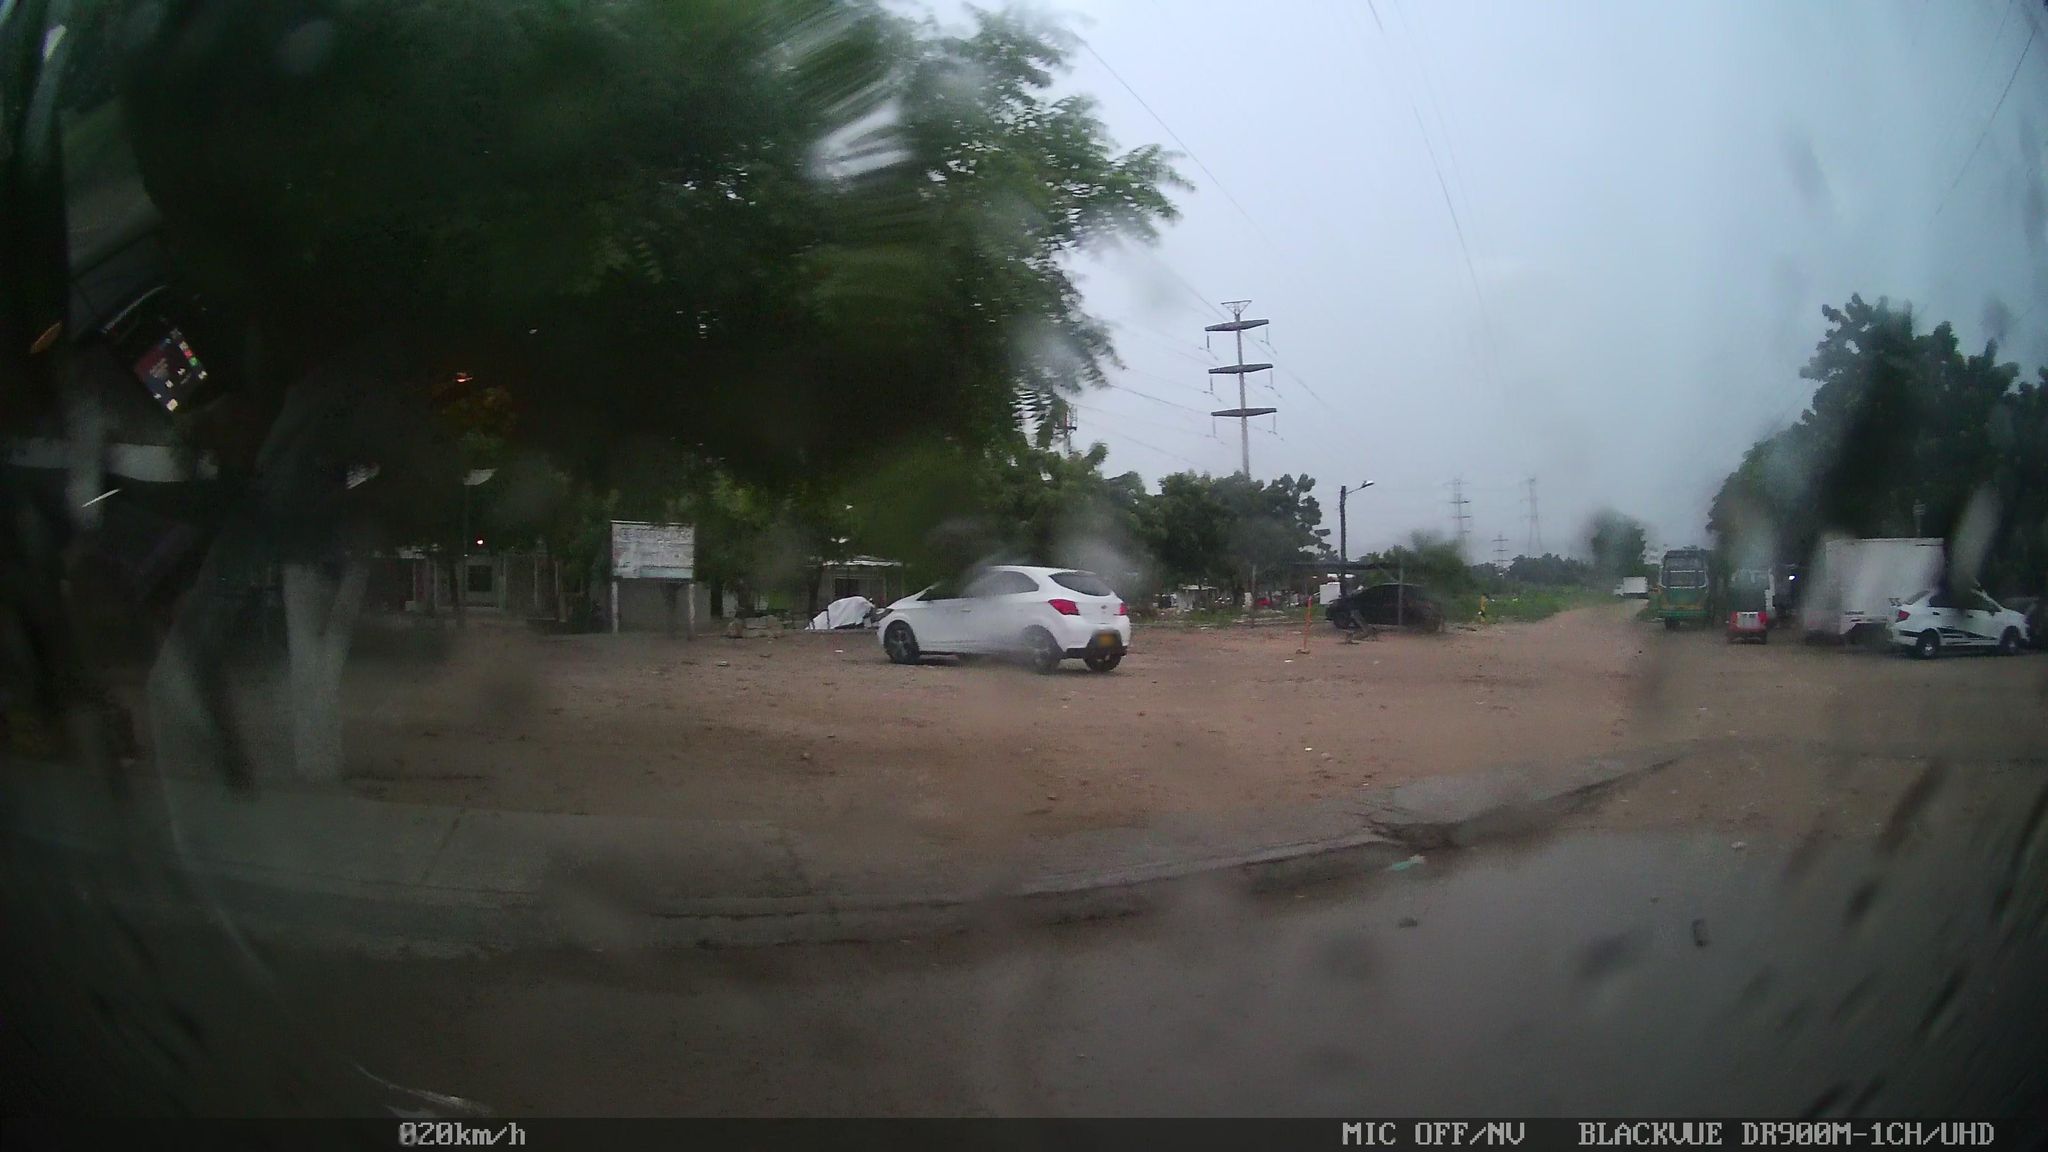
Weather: rainy
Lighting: day
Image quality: slightly poor
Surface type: driving surface
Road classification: track
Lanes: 2.0
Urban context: urban centre
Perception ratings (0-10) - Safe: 3.05, Lively: 5.34, Beautiful: 6.5, Boring: 3.73, Depressing: 1.02, Wealthy: 1.26